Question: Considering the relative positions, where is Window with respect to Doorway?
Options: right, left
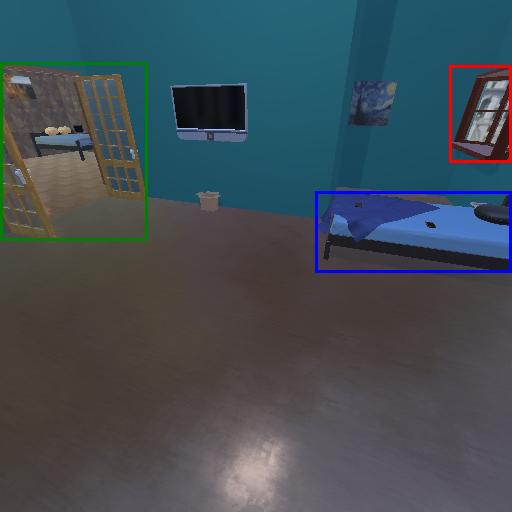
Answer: right